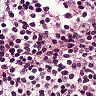
Metastatic tissue present: no